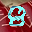
Label: 8